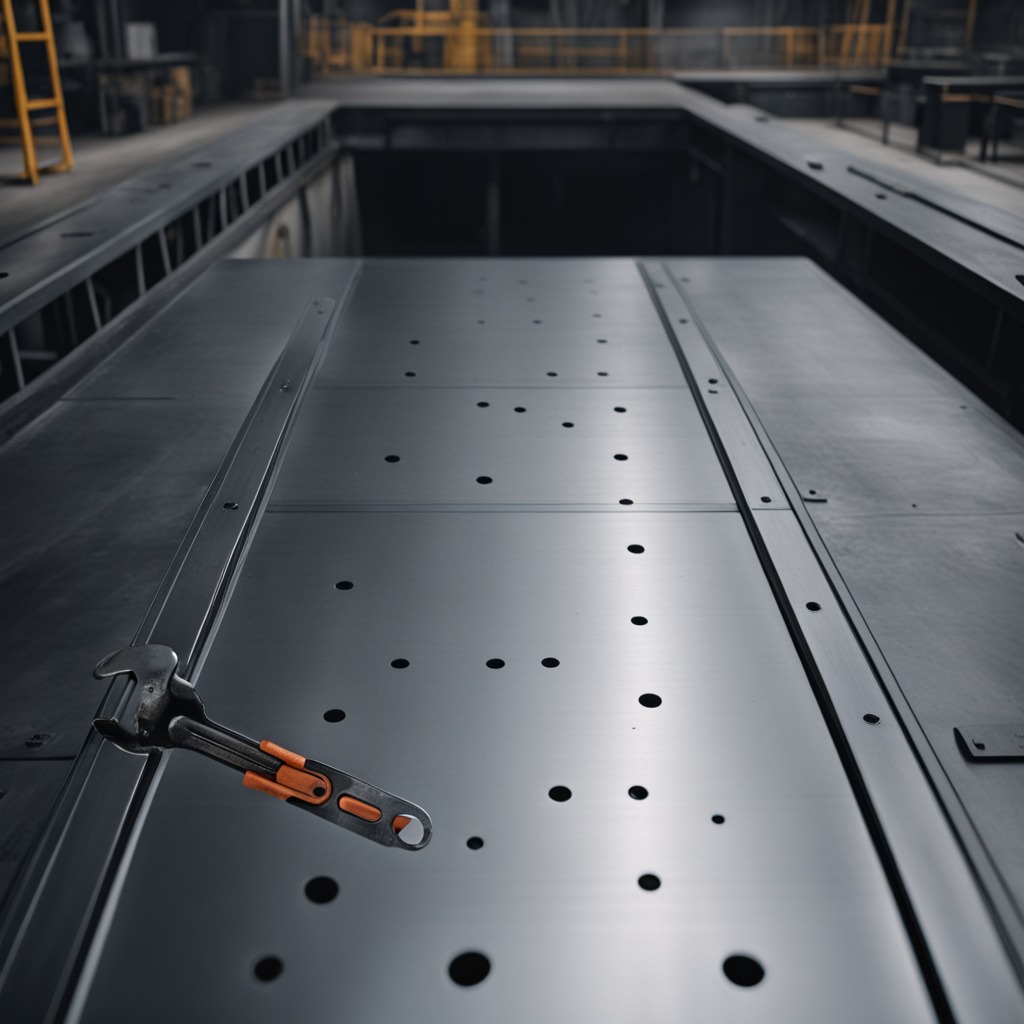
A wrench is lying on the cold steel table in a mining workshop.